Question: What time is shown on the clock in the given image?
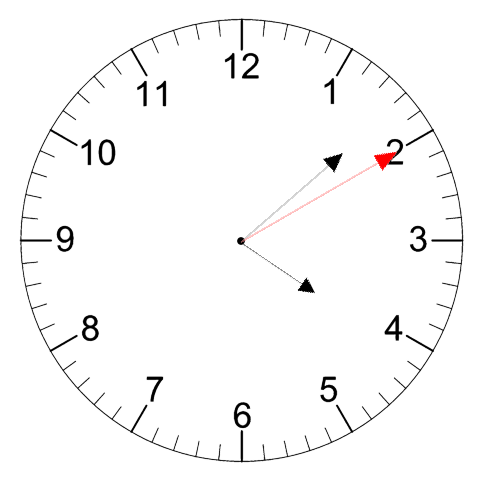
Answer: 04:08:10